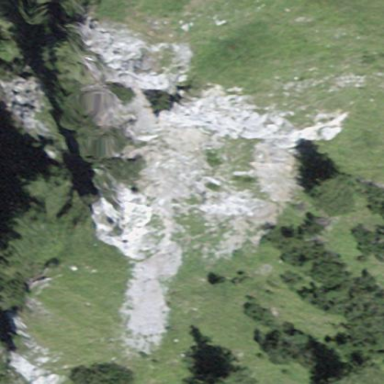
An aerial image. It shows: Natural scree.